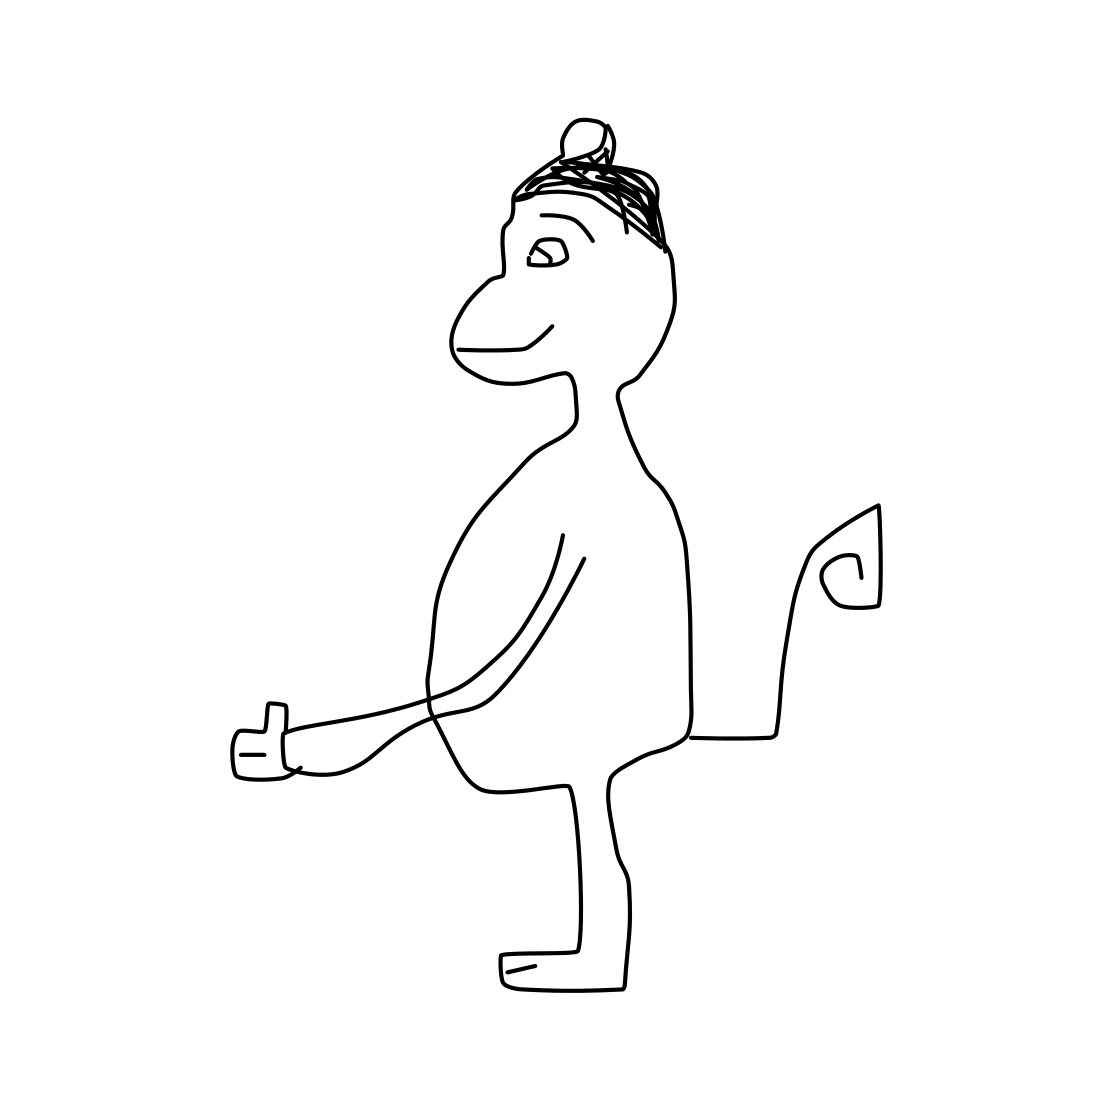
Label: monkey